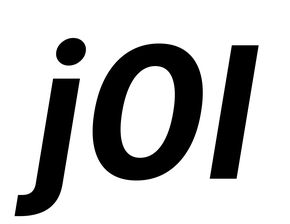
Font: Inter-Italic_Bold_Italic